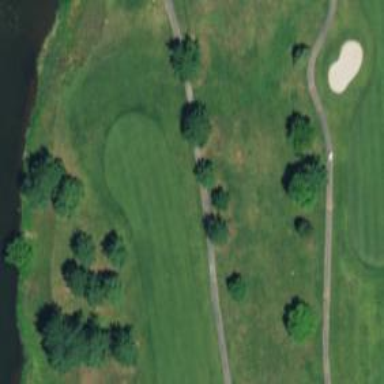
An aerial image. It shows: Path used for both walking and golf.